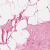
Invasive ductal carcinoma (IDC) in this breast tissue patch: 0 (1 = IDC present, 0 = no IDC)